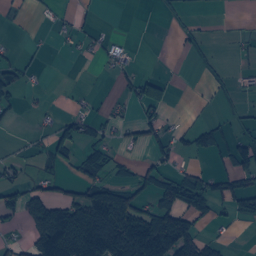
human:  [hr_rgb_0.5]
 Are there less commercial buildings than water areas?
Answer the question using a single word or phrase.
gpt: yes

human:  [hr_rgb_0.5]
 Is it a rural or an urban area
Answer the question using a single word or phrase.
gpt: rural

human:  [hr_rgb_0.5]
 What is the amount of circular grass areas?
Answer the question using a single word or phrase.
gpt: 0

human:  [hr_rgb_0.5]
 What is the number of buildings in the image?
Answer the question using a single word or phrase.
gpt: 250

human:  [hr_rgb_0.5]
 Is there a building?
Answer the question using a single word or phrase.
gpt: yes

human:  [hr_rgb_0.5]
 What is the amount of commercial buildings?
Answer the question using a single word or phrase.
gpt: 0

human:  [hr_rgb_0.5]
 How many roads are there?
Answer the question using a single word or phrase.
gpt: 104

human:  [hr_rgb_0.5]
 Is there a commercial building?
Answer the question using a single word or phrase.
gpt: no

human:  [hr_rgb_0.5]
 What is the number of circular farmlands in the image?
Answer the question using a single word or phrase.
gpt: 0

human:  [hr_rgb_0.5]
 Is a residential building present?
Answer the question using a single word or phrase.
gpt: yes

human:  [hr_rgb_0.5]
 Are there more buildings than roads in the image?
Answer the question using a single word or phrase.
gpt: yes

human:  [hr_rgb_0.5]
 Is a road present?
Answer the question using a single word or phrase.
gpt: yes

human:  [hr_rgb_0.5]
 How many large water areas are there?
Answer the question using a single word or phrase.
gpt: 1

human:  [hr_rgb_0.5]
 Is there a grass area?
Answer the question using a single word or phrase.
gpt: yes

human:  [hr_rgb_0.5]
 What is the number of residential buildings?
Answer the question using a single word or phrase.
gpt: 249

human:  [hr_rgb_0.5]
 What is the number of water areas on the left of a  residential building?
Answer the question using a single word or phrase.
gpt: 9

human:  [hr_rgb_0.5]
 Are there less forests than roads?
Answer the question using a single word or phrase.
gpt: no

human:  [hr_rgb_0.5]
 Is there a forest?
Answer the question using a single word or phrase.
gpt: yes

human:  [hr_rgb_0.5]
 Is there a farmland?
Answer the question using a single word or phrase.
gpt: yes

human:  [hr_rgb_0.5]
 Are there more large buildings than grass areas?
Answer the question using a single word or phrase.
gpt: no

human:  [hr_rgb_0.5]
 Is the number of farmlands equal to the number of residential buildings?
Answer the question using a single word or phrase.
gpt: no

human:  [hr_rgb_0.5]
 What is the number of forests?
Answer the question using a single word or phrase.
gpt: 121

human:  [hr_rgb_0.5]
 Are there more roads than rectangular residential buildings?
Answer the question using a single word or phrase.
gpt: no

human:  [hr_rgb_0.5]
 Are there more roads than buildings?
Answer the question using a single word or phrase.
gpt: no

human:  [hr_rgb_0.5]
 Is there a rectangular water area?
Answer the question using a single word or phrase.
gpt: yes

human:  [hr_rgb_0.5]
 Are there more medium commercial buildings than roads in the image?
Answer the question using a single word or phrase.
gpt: no

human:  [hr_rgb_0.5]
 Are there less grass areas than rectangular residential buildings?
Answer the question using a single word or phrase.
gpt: yes

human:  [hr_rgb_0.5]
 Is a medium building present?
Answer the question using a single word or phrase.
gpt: yes

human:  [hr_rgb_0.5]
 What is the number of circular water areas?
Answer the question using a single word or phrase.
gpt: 1

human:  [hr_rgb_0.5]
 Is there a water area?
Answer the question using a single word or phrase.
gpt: yes

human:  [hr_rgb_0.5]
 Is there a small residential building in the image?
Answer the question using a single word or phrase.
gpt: yes

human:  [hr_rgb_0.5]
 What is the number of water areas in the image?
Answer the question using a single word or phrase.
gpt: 10

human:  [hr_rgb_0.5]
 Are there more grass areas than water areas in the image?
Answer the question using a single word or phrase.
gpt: yes

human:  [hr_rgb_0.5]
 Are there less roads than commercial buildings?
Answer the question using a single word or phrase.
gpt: no

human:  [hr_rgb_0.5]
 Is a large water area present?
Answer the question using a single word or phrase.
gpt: yes

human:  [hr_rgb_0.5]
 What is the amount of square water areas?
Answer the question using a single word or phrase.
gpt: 1

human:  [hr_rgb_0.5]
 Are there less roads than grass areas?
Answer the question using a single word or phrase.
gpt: yes

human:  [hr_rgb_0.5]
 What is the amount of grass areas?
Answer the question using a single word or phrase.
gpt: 128

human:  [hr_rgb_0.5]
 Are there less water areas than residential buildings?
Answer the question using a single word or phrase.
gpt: yes

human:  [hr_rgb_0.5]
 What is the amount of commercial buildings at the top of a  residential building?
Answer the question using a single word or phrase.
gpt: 0

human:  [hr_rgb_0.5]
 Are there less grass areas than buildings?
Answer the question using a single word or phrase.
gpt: yes

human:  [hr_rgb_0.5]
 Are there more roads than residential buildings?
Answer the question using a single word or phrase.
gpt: no

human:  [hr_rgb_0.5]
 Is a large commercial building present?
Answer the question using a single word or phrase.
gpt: no

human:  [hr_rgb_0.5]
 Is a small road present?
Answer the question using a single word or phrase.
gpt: yes

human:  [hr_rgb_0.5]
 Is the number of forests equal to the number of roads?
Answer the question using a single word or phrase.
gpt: no

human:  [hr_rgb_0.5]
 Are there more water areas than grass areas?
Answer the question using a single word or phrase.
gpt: no

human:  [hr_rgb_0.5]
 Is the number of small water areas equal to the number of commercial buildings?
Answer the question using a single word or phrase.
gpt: no

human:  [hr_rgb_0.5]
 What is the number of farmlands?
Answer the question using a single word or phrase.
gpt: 58

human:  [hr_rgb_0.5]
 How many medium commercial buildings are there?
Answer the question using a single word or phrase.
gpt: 0

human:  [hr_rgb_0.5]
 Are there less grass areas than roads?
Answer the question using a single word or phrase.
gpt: no

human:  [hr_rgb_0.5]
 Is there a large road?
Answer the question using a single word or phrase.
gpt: no

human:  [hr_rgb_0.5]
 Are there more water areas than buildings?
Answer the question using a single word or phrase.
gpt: no

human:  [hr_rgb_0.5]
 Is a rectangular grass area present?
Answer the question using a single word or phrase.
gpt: yes

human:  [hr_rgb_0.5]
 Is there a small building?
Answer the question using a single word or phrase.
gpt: yes

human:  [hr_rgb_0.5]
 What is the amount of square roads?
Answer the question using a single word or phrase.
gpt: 0

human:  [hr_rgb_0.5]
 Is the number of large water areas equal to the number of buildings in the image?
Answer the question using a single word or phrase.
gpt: no

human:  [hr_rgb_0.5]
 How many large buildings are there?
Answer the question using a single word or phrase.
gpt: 1

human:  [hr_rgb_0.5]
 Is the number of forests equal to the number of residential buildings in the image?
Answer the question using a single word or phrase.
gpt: no

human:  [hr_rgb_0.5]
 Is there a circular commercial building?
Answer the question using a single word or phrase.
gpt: no

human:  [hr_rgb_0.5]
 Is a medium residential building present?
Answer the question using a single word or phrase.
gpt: yes

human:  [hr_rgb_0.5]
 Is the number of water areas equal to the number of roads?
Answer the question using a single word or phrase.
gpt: no

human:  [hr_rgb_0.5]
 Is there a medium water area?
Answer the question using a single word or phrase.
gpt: yes

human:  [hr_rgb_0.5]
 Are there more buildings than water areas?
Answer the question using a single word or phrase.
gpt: yes

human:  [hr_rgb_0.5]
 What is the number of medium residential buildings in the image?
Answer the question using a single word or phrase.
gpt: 4